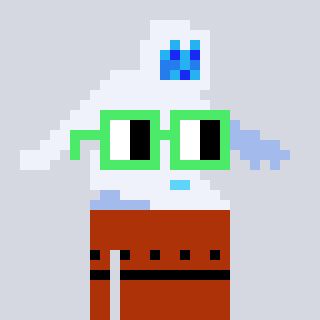
a pixel art character with square light green glasses, a yeti-shaped head and a hotbrown-colored body on a cool background